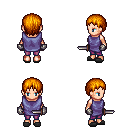
a pixel art fantasy rpg character, female body template, human, light skin, chain tabard jacket, magenta pants, dark blonde plain hairstyle, metal gloves, gray slippers, dagger, four views (front, back, left, right), 2x2 character sprite sheet, small pixel art, hard edges, no anti-aliasing